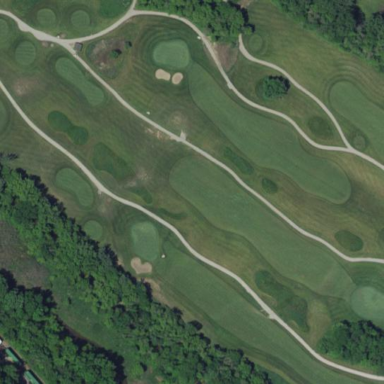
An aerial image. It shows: Scenic golf fairway.